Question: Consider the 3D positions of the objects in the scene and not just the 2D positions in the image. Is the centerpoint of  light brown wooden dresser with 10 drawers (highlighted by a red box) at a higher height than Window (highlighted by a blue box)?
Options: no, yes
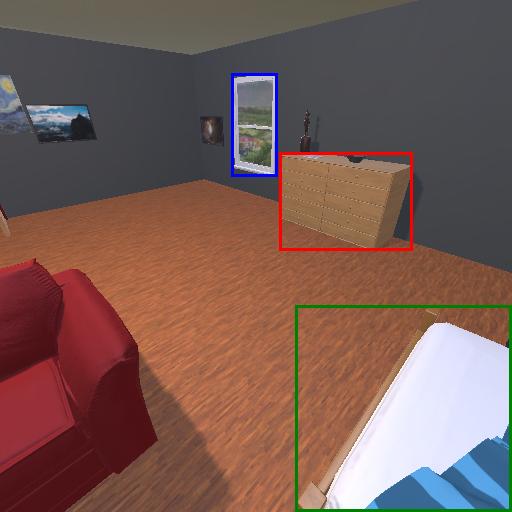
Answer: no